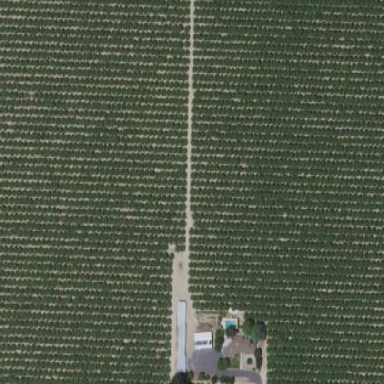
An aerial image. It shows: Almond orchard with rows of almond trees.